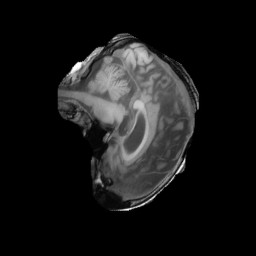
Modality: T1w
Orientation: sagittal
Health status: ill
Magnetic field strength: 3 T